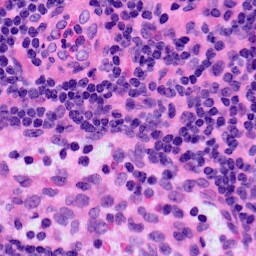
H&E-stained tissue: LymphNode